Question: Essentially what I would like to do is sum up the values of some cells in a column (D) until the next blank in the column (D), while reporting the totals in columns (F) and (G) in line with the identifier in column (B). The blanks in column (D) line up with the identifiers in column (B). The attached image shows the example data that I am working with.
From the example data what I want to do is report the total emails from each individual email for sent (column D) and received (column E) for each salesperson (column B). I need this total to be generated in the highlighted cells in columns F and G in line with the Salesperson identifier in column B.

Thank you for your help!
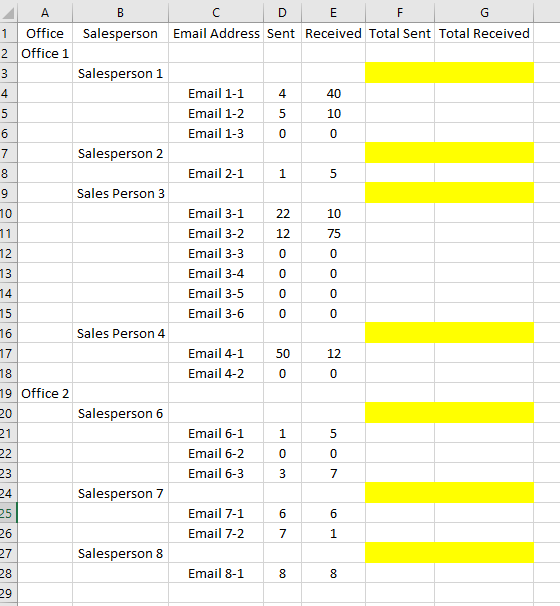
Answer: In F2 put:
'''
=IF($B2<>"",SUM(D2:D$<PHONE>)-SUM(F3:F$<PHONE>),"")
'''
Copy over one column and down the data set. The correct answer will not appear till you fill the column with the formula down the data set as it relies on the data beneath it.
<URL>